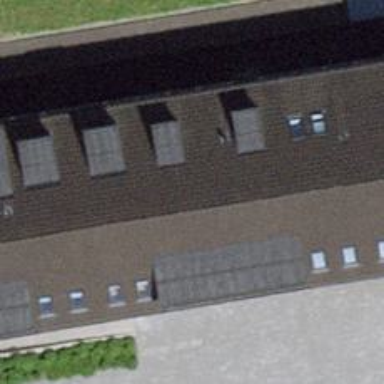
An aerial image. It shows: School.